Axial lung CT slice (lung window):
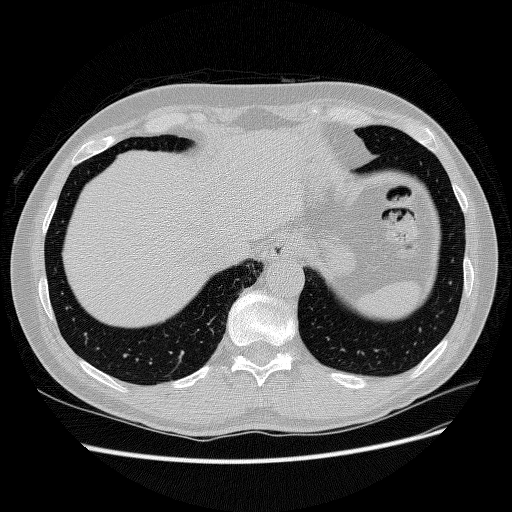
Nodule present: no